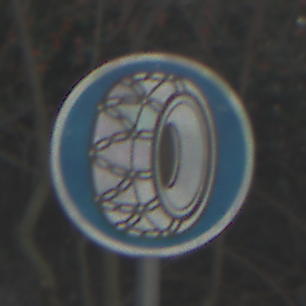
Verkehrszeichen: SchneekettenVorgeschrieben
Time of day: SunriseSunset
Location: Outdoor (Nature)
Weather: Clear
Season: Winter
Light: Natural